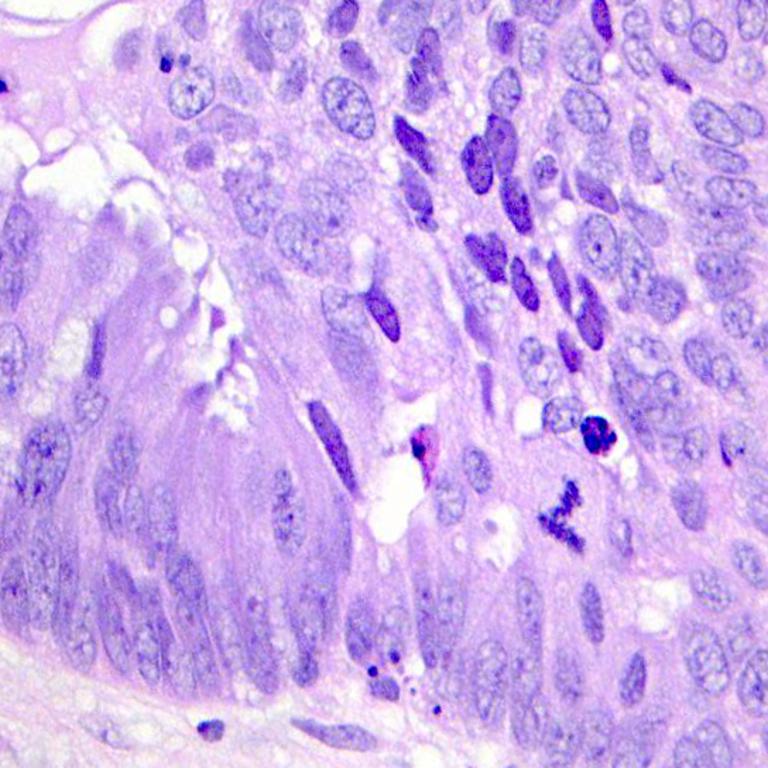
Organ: colon
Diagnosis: adenocarcinomas